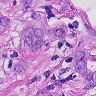
Metastatic tissue present: yes